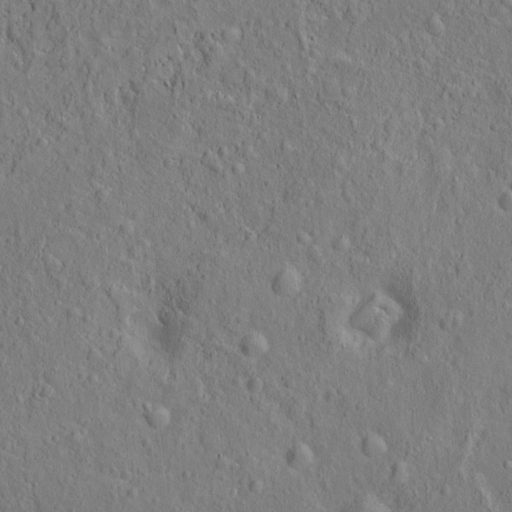
Objects detected: cone